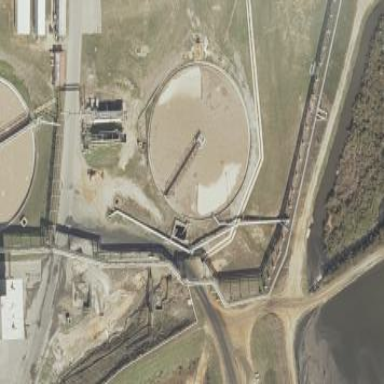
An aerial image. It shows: Body of wastewater.